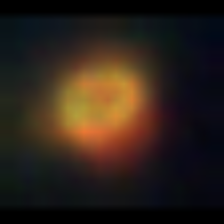
Taxon: NanoPlankton
Group: Other